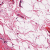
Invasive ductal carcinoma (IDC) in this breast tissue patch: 0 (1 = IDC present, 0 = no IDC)